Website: home-depot
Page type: billing-address
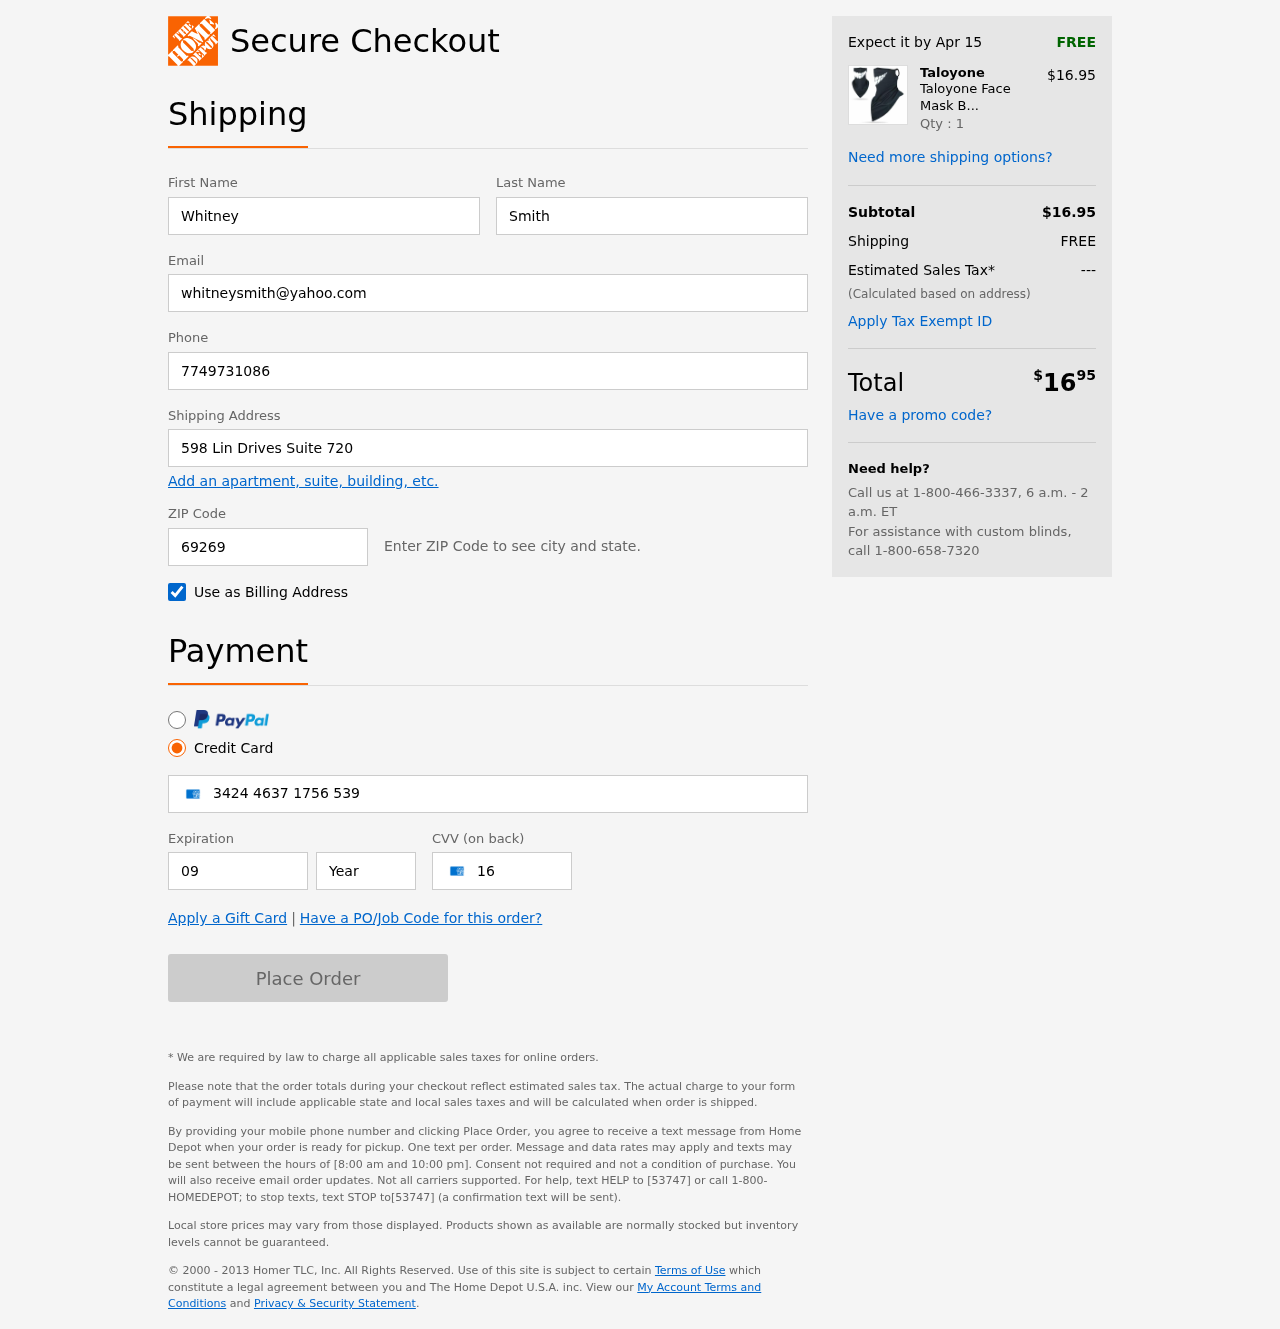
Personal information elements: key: PII_FIRSTNAME
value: Whitney
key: PII_LASTNAME
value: Smith
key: PII_EMAIL
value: whitneysmith@yahoo.com
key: PII_PHONE
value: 7749731086
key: PII_STREET
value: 598 Lin Drives Suite 720
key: PII_POSTCODE
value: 69269
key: PII_CARD_NUMBER
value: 3424 4637 1756 539
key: PII_CARD_EXPIRY_MONTH
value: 09
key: PII_CARD_CVV
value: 1651
Product elements: key: PRODUCT1_BRAND
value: Taloyone
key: PRODUCT1_NAME
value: Taloyone Face Mask Bandanas Neck Gaiter Ear Loops Face Balaclava Non Slip Light Cool Breathable Band
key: PRODUCT1_PRICE
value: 16.95
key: PRODUCT1_QUANTITY
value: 1
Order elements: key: ORDER_DELIVERY_DATE
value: Apr 15
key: ORDER_SUBTOTAL
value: $16.95
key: ORDER_SHIPPING_COST
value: FREE
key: ORDER_TAX
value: ---
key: ORDER_TOTAL2
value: $1695